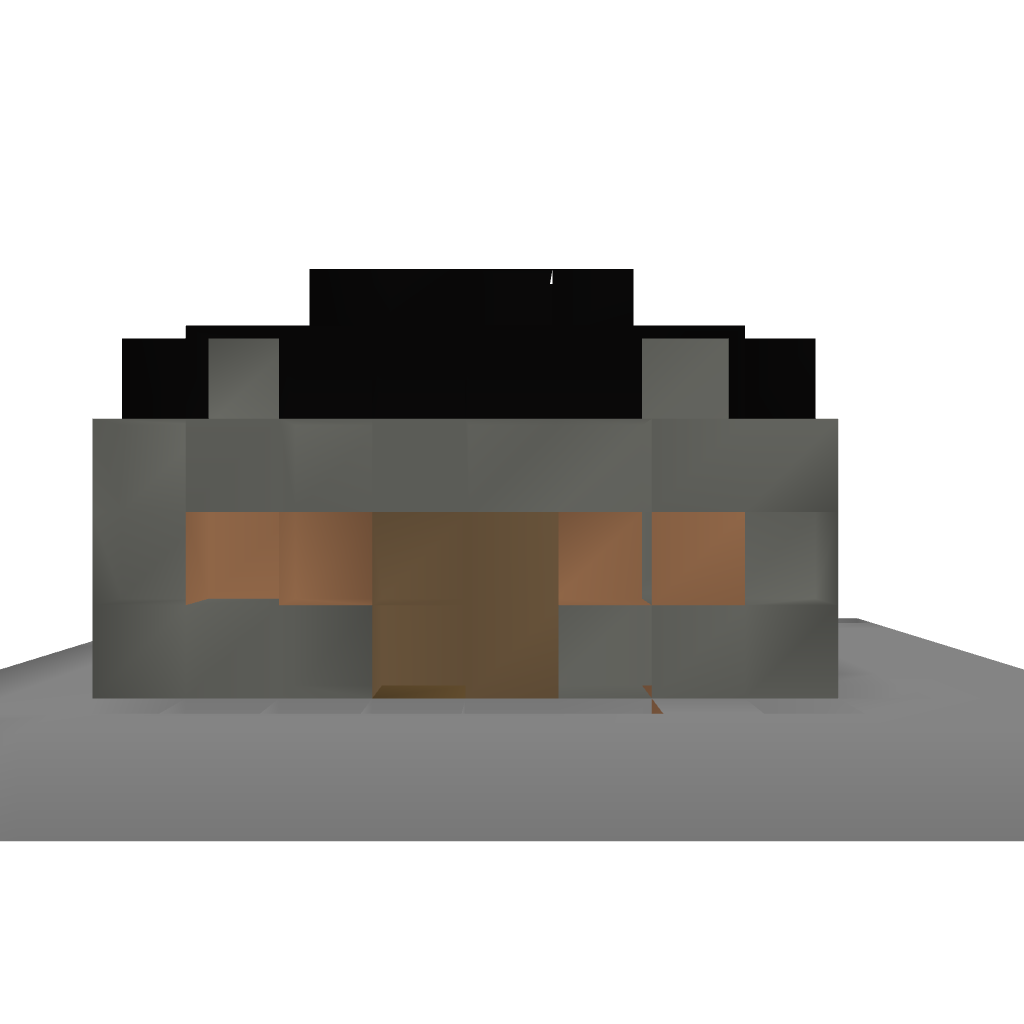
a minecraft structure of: Jungle smith